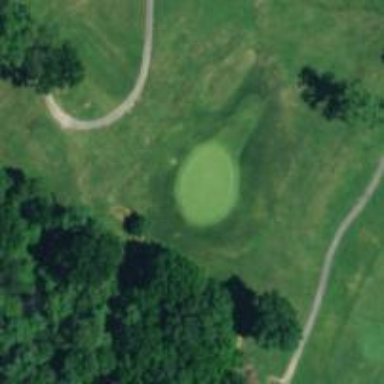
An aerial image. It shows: Golf hole.